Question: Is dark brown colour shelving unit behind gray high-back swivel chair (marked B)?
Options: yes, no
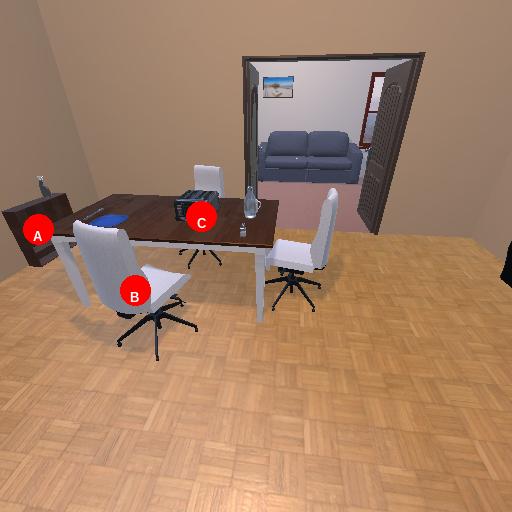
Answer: yes